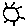
Label: sun